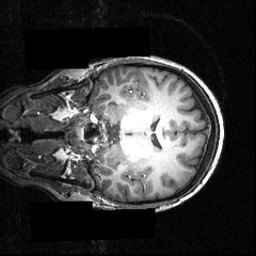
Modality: T1w
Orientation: coronal
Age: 22
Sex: female
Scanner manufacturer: siemens
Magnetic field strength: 3.951 T
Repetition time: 1.5 s
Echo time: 0.00335 s